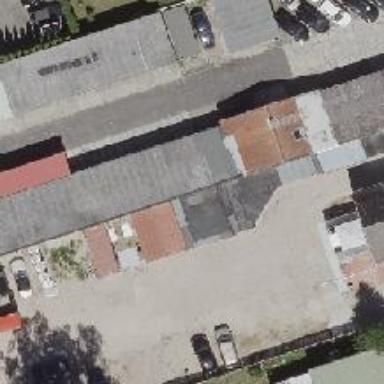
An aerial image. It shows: Commercial building.